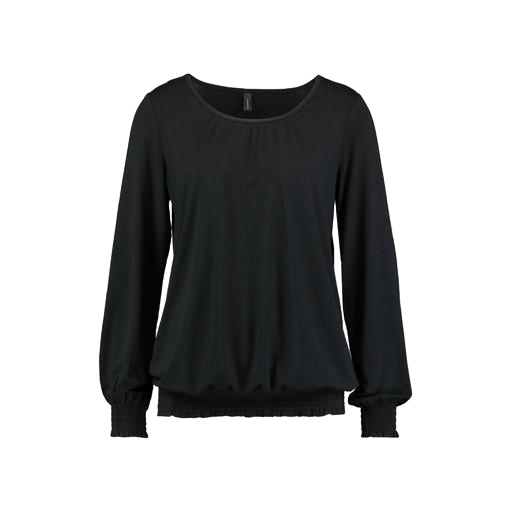
black eliza long-sleeved top, long-sleeve top, black long-sleeved jersey top, white background